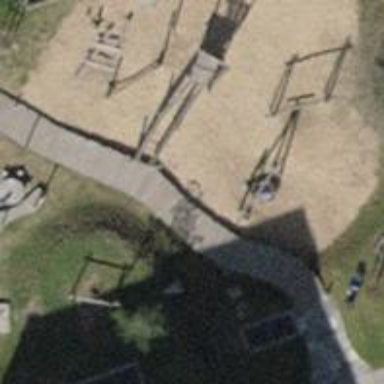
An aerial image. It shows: Playground featuring basket swing.